Interaction volume radius: 10 \u00c5
Interaction volume height: 35 \u00c5
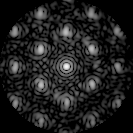
Disorder parameter: 0.3833